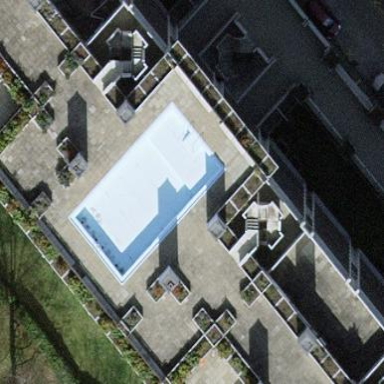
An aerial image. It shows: Swimming pool located in leisure land.